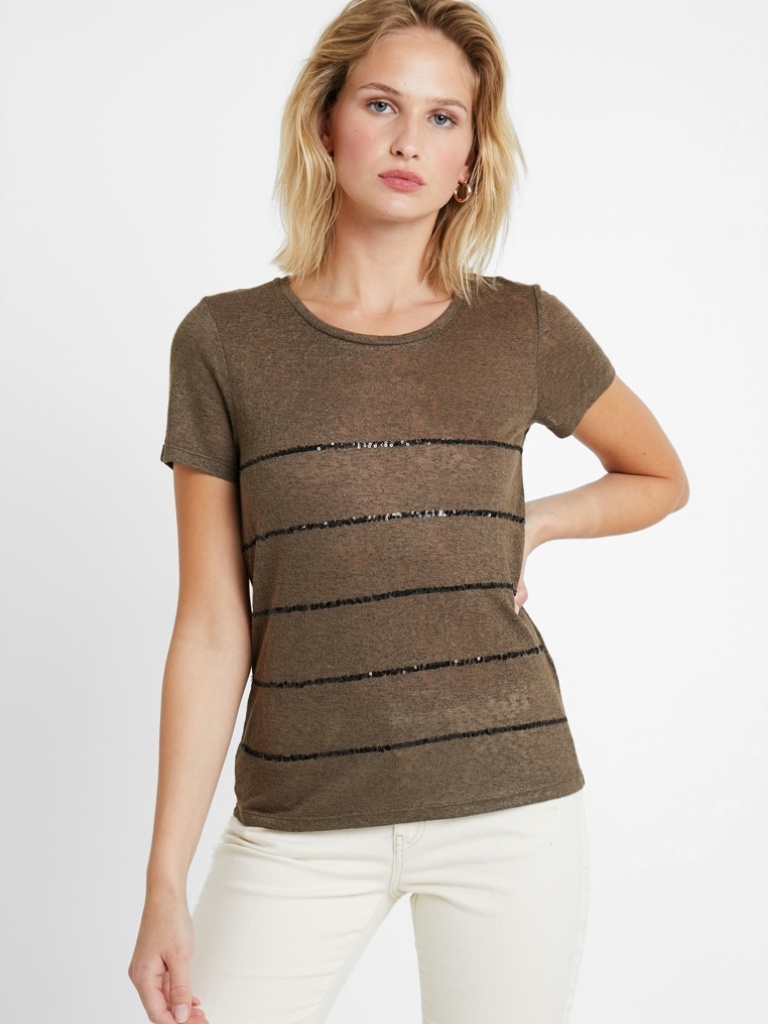
knit tight short sleeve hip length Untucked crew t-shirt